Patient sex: M
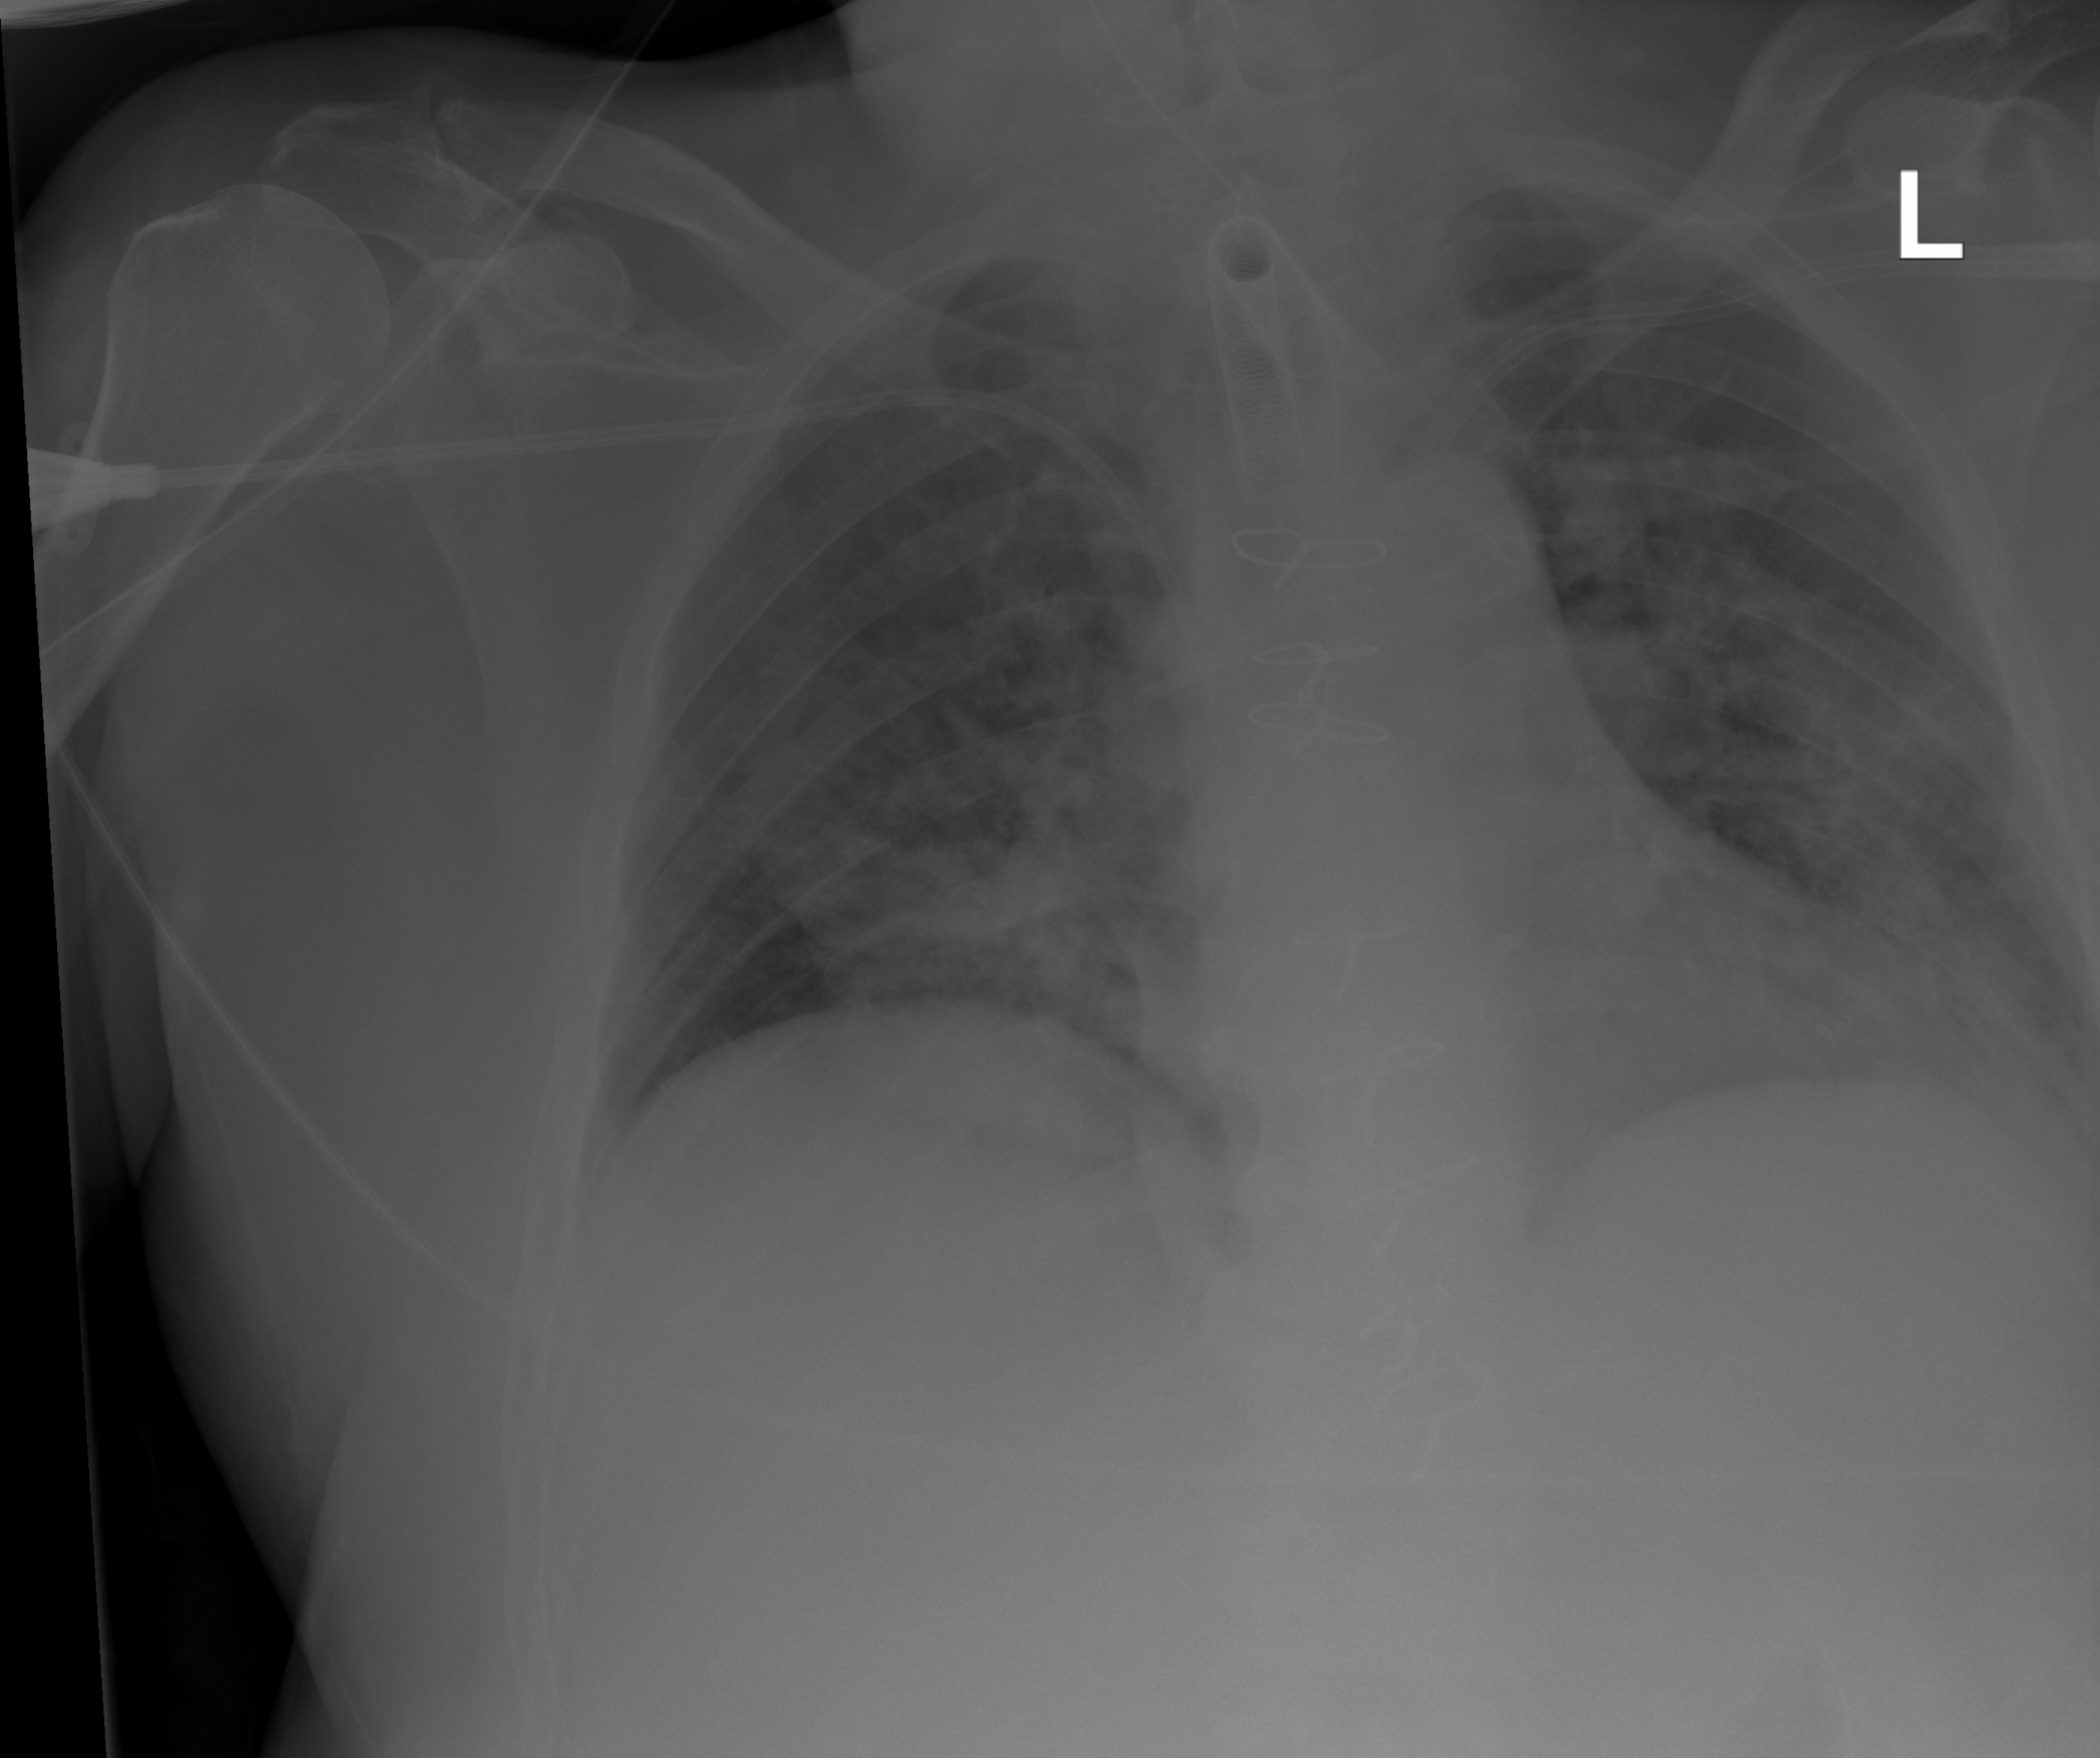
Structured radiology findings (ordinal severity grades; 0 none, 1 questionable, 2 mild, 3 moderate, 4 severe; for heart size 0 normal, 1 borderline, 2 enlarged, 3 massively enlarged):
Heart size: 2
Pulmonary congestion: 2
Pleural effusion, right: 0
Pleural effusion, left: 0
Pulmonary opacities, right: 3
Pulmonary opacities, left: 3
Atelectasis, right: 0
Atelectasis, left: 2